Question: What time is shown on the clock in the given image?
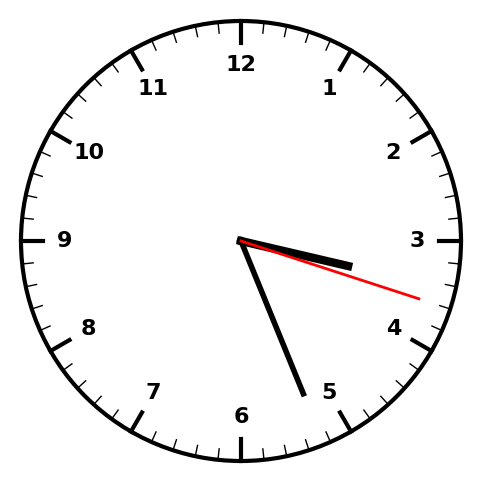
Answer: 03:26:18